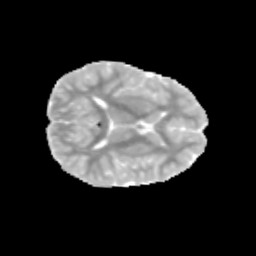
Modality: MD
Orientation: axial
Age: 13
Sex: male
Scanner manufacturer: siemens
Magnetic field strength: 3 T
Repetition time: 3.8 s
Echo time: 0.07 s